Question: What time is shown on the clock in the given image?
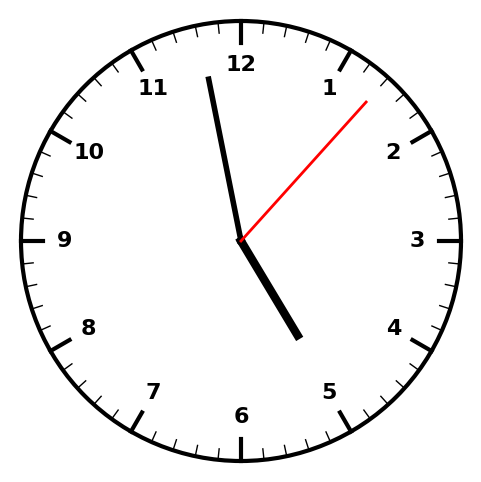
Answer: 04:58:07